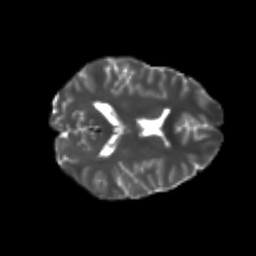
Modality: T2w
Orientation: axial
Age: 20
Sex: female
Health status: healthy
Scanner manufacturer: philips
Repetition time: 7.389 s
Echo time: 0.08599 s